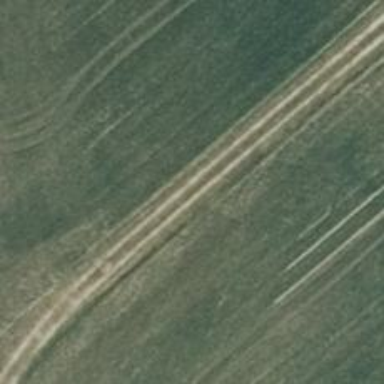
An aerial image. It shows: Track road with grade3 tracktype.